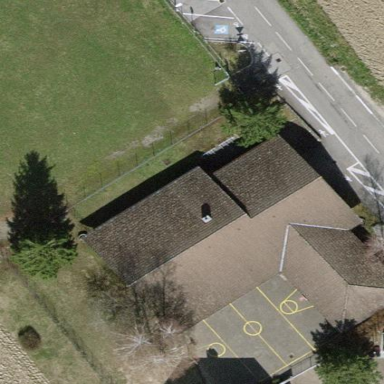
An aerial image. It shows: School.